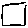
Label: square